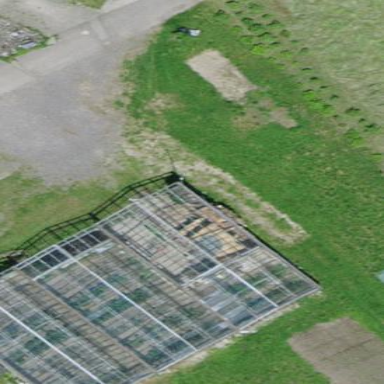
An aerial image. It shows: Greenhouse.